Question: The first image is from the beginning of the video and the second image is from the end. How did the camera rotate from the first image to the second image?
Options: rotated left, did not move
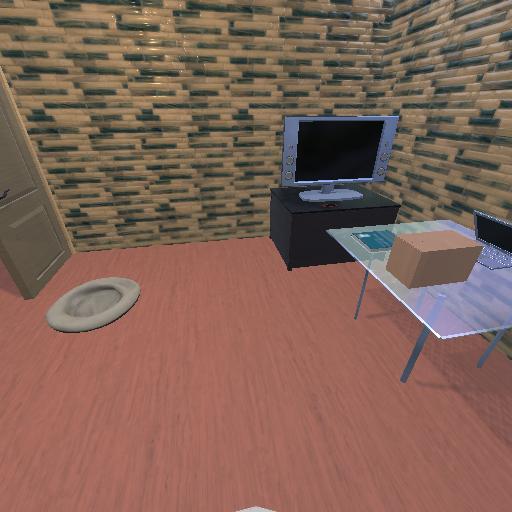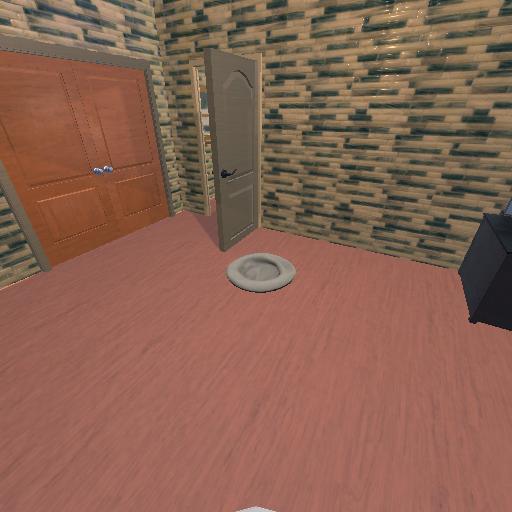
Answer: rotated left